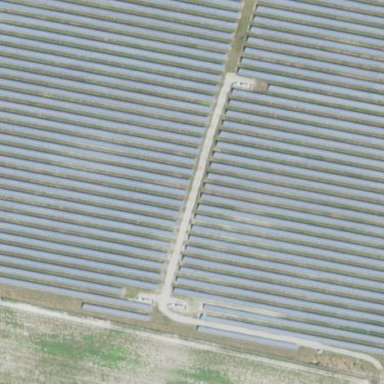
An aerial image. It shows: Industrial area with solar power plant featuring photovoltaic technology. The plant is enclosed by fence.